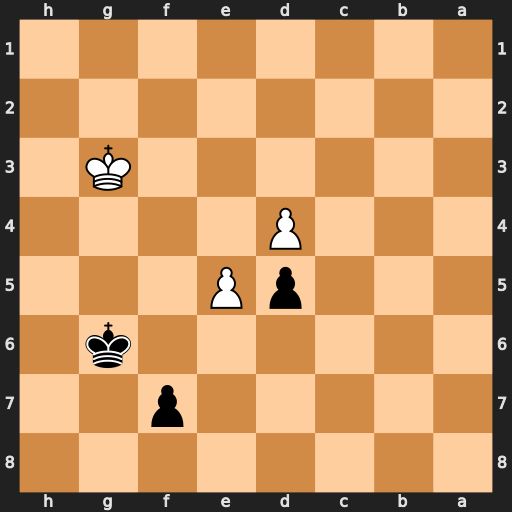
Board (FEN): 8/5p2/6k1/3pP3/3P4/6K1/8/8
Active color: b
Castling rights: -
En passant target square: -
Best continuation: Kg5 Kf3 Kf5